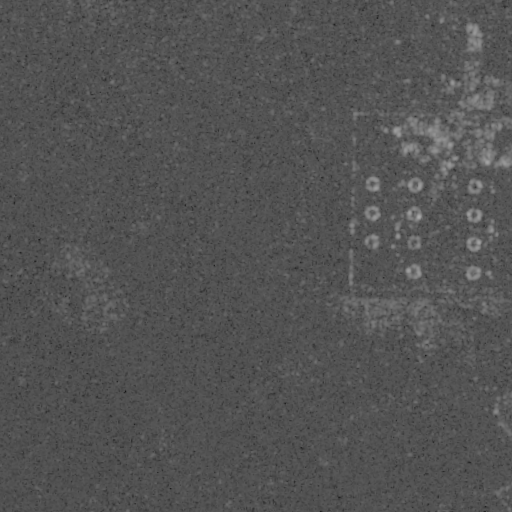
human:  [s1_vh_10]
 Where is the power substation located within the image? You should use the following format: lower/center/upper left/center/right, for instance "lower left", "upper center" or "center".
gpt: The power substation is located in the upper right of the image.
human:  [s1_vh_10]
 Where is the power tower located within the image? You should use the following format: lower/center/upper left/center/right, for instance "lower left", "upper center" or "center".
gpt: The power tower is located in the upper right of the image.
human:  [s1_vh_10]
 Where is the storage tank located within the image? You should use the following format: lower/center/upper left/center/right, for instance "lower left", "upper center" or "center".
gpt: The storage tank is located in the upper right of the image.
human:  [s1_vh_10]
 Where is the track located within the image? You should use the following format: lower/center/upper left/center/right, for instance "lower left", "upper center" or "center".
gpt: There is no track in the image.

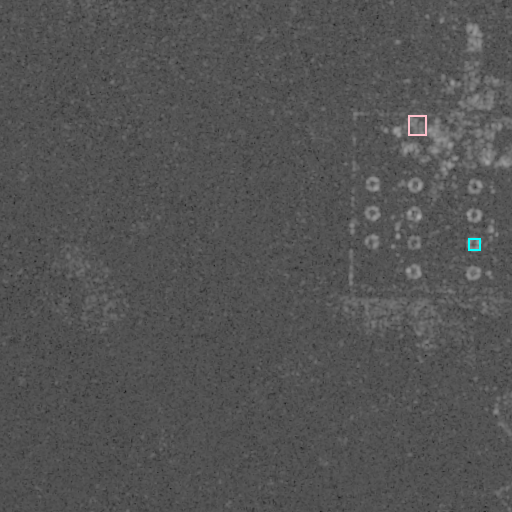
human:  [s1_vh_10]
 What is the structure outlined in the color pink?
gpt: The structure outlined in pink is a power substation.
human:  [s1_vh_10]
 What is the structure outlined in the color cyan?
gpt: The structure outlined in cyan is a storage tank.
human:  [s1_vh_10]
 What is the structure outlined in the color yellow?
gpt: There is no yellow outline.